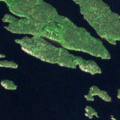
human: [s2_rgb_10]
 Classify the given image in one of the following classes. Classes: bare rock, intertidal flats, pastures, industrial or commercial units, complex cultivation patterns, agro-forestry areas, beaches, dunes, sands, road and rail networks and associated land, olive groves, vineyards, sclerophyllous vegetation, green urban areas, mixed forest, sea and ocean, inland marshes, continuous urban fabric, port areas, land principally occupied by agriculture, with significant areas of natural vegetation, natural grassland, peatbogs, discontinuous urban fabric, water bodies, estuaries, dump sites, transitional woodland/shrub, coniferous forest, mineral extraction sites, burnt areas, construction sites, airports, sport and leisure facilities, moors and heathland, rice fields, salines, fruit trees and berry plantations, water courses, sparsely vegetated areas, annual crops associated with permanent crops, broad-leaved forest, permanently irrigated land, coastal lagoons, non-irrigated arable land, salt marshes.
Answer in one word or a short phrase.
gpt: coniferous forest, water bodies